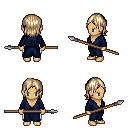
a pixel art fantasy rpg character, female body template, human, tanned skin, blue robe, white pants, white blonde long bangs hairstyle, spear, four views (front, back, left, right), 2x2 character sprite sheet, small pixel art, hard edges, no anti-aliasing